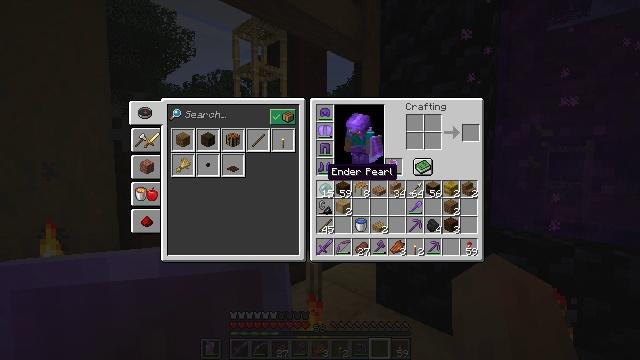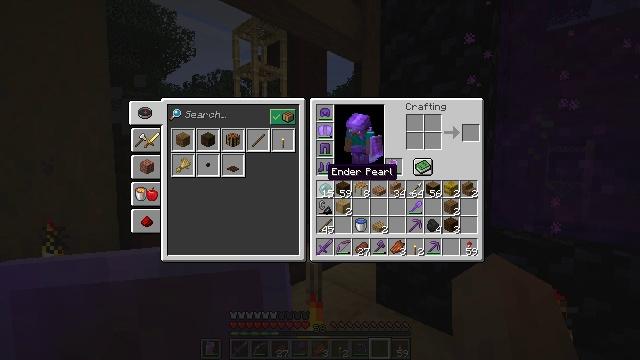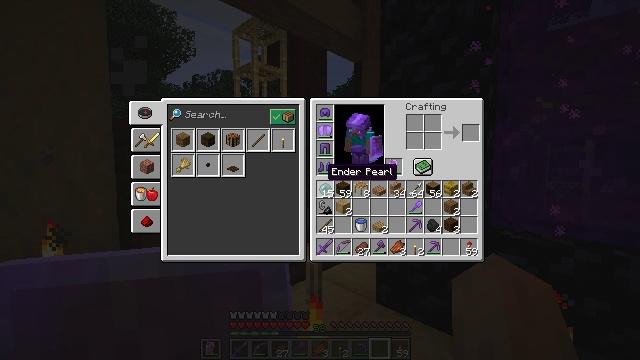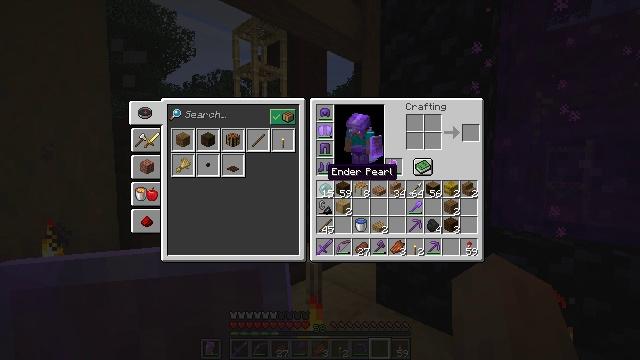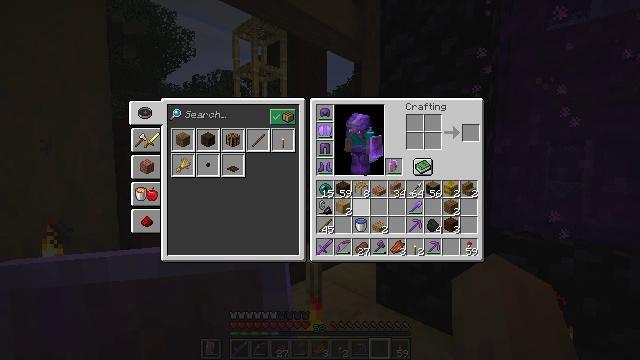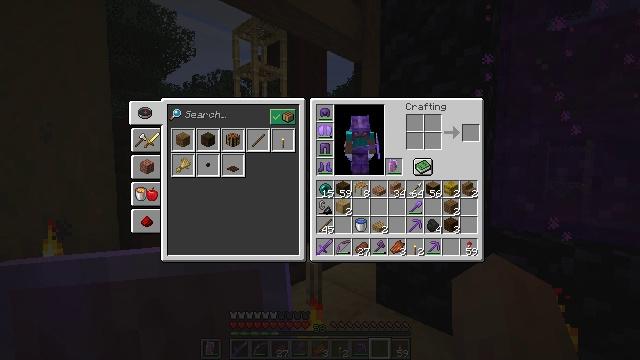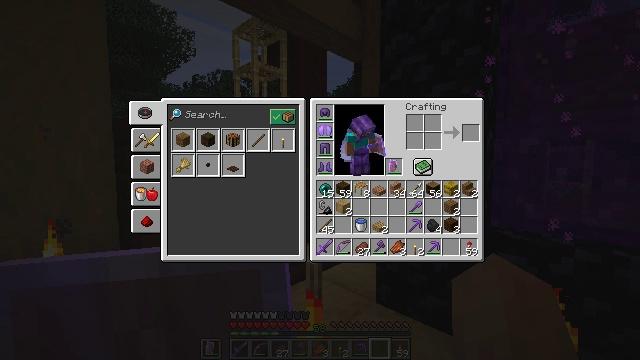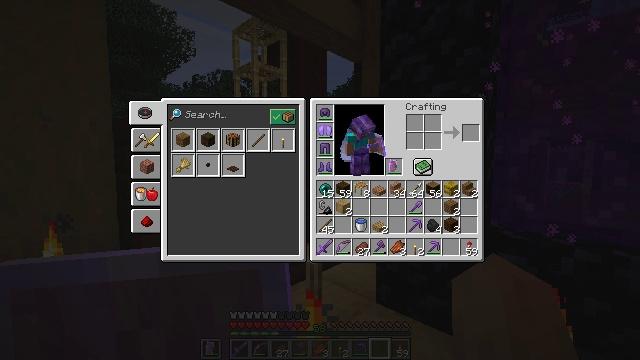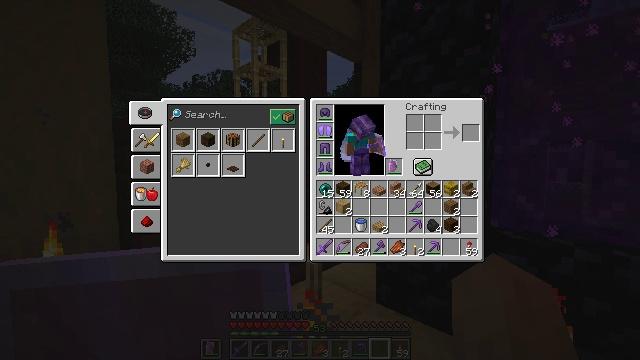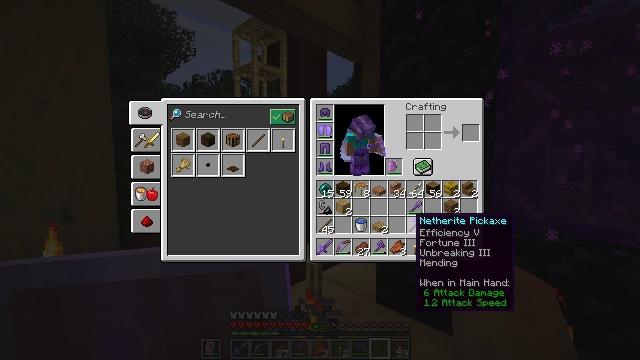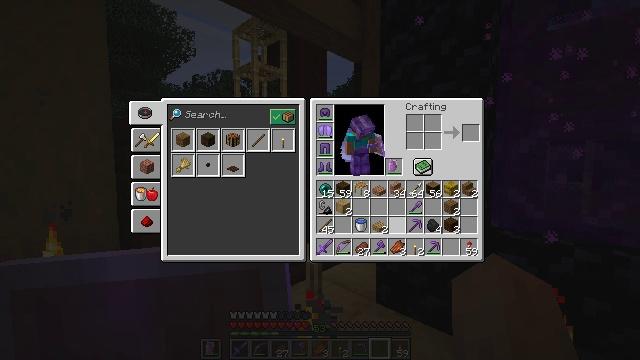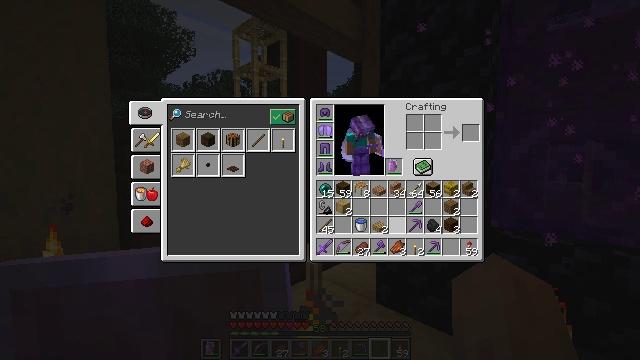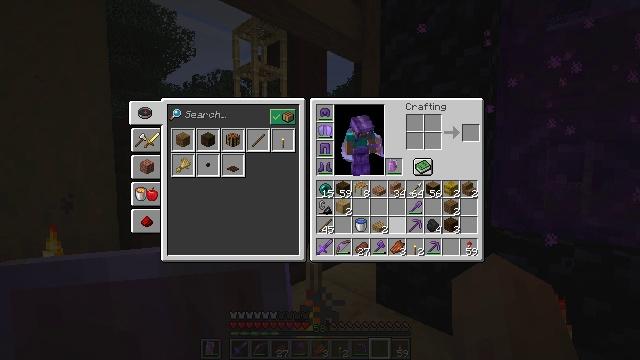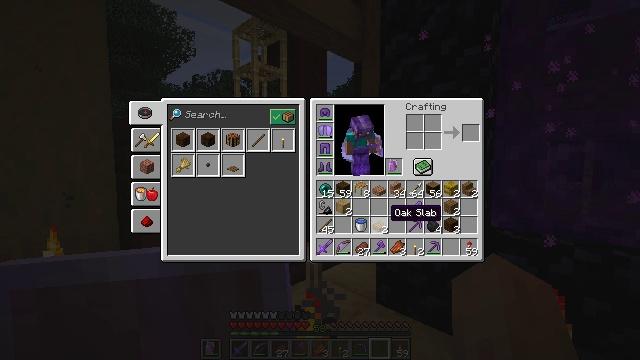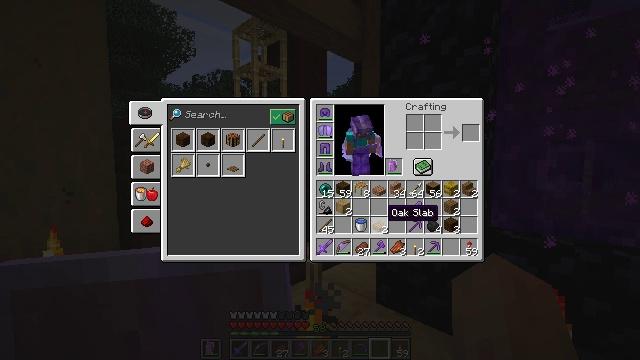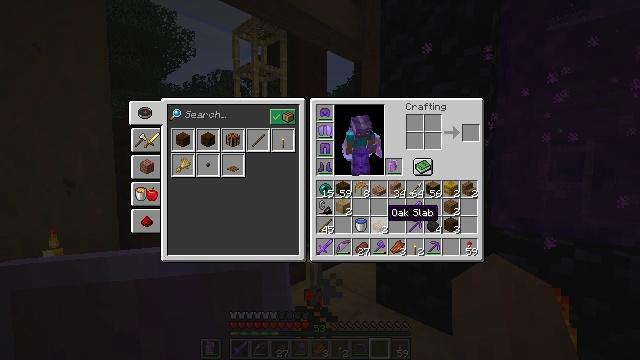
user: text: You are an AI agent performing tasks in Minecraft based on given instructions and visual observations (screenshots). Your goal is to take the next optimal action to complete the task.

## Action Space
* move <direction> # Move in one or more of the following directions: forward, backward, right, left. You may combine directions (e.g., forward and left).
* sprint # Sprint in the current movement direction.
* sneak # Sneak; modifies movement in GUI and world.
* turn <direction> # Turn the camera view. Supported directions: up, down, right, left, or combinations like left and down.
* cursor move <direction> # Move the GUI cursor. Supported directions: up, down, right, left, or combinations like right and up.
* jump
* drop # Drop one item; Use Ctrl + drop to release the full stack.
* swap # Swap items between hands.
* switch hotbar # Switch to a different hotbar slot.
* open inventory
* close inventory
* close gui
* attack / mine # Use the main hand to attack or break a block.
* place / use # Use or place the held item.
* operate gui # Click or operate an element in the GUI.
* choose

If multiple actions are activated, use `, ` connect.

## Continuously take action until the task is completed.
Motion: motion action
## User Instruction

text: Mine dark oak stairs from a structure.
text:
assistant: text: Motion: no_op
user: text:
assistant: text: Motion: no_op
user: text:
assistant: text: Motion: no_op
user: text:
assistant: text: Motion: turn right and down
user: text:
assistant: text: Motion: turn right and down
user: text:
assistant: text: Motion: no_op
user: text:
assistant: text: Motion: no_op
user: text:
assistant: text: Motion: no_op
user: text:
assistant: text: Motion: turn left
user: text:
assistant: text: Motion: turn left
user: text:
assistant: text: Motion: no_op
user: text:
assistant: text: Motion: no_op
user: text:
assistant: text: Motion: no_op
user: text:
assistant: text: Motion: no_op
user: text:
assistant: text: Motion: no_op
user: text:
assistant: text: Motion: no_op
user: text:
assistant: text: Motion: no_op
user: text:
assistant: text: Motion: no_op
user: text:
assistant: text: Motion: no_op
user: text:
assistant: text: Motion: sneak
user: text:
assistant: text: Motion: sneak
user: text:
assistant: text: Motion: sneak
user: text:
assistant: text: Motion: sneak
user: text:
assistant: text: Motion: sneak
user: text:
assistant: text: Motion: sneak
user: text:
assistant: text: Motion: sneak
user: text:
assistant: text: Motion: sneak
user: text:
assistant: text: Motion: sneak
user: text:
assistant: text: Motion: sneak
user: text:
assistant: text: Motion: sneak